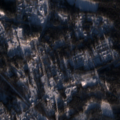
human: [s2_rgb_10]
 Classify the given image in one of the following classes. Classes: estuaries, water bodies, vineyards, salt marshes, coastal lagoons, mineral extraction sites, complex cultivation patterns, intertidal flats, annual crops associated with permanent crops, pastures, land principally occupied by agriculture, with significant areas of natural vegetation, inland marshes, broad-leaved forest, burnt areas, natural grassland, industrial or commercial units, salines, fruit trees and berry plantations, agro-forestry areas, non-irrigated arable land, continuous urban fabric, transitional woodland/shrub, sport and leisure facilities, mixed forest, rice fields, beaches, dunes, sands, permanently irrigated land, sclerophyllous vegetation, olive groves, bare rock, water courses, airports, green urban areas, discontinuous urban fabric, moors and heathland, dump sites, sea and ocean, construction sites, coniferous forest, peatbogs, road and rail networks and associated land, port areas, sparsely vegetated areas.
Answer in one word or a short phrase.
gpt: discontinuous urban fabric, coniferous forest, mixed forest